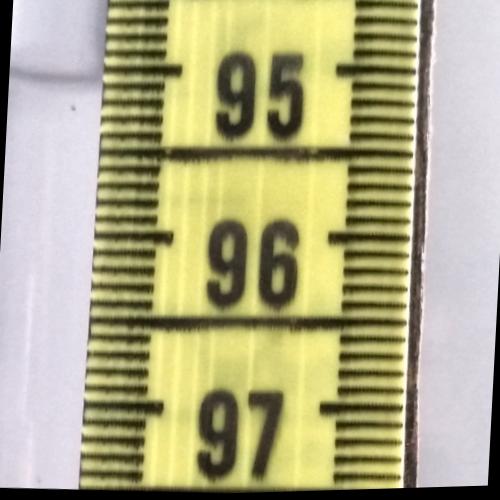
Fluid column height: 95.1 cm